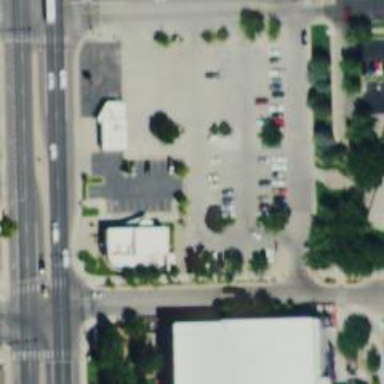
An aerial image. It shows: Parking space is available.